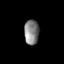
Tissue: lung
Cell type: Epithelial cells
Senescence score: 0.2343
Nuclear area (px): 358
Mean DAPI intensity: 130.668